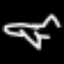
Label: airplane